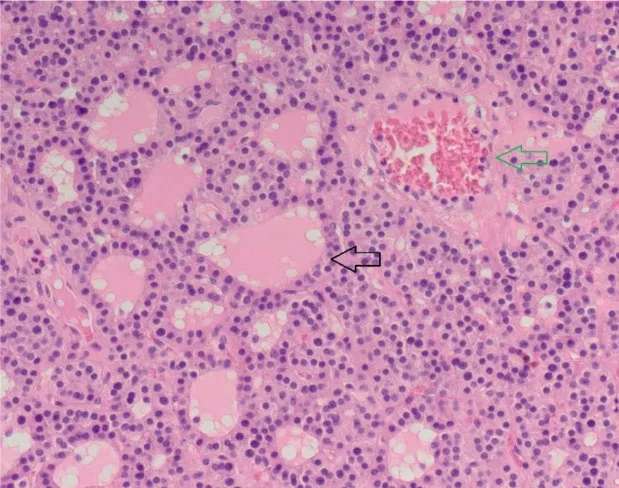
Histopathological view of the excised adenoma. Black arrow marks follicles filled with eosinophilic colloid material and vacuolization on its periphery, that shows active resorption of tumor produced product. Green arrow points to large capillary with intralumenal erythrocytes.
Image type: pathology (h&e)